Field crop: tomato
Growth stage: 1
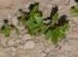
Species: portulaca